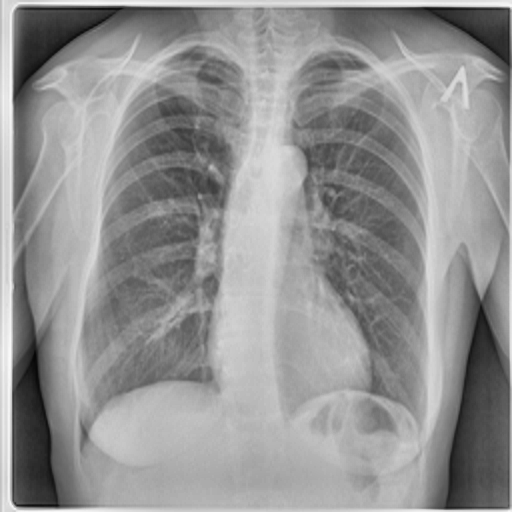
Finding: TUBERCULOSIS